Field crop: maize
Growth stage: 2
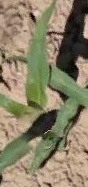
Species: maize